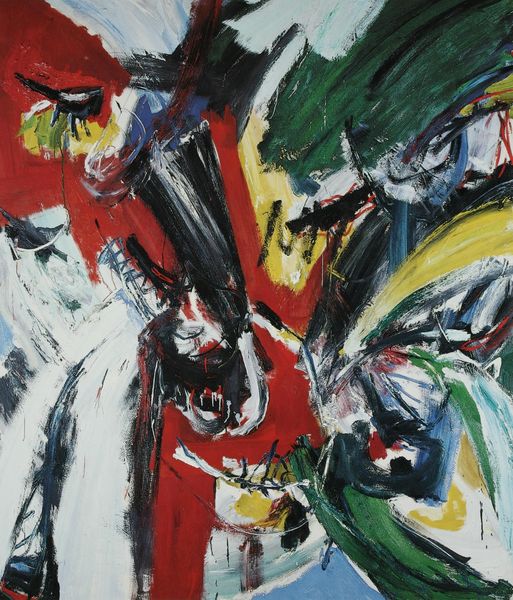
Künstler: Helmut Sturm
Institution: unbekannt
Schlagwörter: blau, hand, weiß, gelb, grün, bunt, schwarz, rot, expressionismus, arm, hellblau, abstrakt, flächen, formen, linien, sturm, unruhe, striche, abstraktion, farbflächen, faust, dynamik, gestik, pinsel, gestus, expressiv, abstrakter expressionismus, helmut sturm, helmuth sturm, stark, helmut